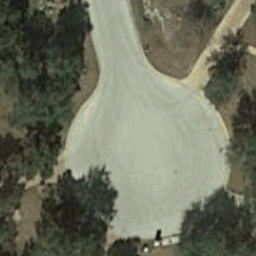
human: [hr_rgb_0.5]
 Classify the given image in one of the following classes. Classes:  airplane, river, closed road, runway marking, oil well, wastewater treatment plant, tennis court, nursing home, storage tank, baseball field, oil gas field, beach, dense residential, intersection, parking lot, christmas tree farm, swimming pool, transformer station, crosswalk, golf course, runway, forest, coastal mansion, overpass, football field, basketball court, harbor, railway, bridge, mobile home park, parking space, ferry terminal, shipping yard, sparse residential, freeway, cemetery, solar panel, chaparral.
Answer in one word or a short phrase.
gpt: closed road